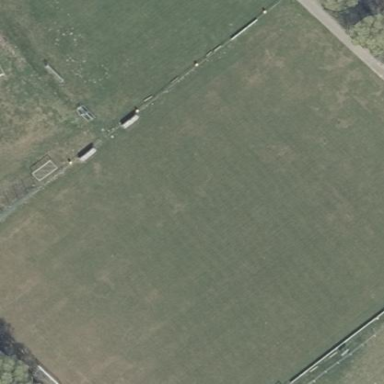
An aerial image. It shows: Grass pitch used for soccer.